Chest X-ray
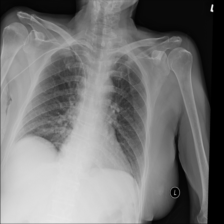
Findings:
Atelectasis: negative
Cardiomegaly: negative
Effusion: negative
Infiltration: negative
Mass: negative
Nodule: negative
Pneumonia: negative
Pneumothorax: negative
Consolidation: negative
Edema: negative
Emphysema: negative
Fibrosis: negative
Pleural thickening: negative
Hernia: negative